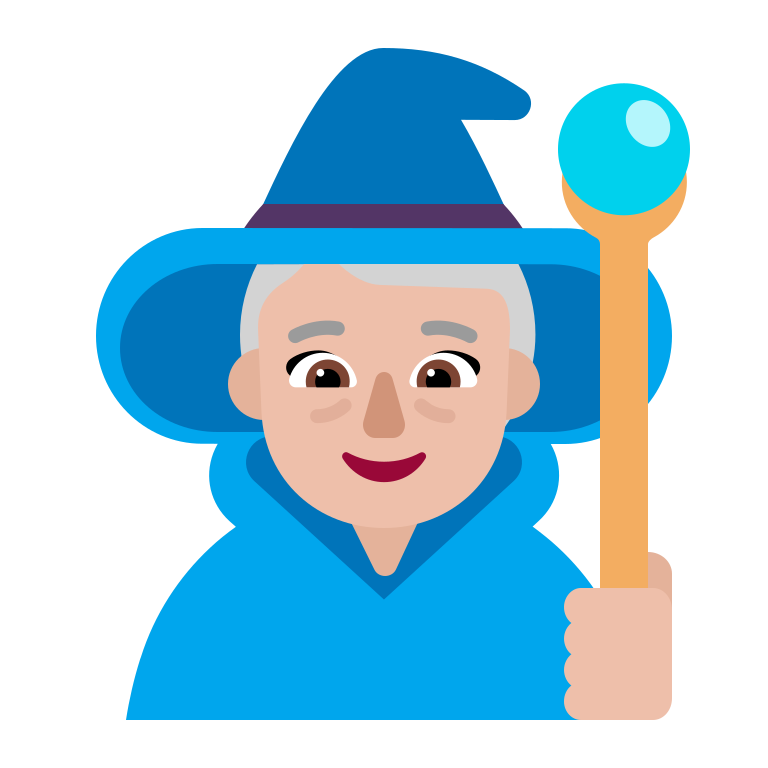
woman mage flat  light